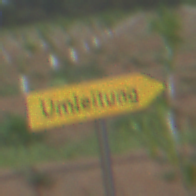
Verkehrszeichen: UmleitungswegweiserRechtsweisend
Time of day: SunriseSunset
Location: Outdoor (Nature)
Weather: PartlyCloudy
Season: NotSpecified
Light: Natural